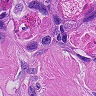
Metastatic tissue present: yes